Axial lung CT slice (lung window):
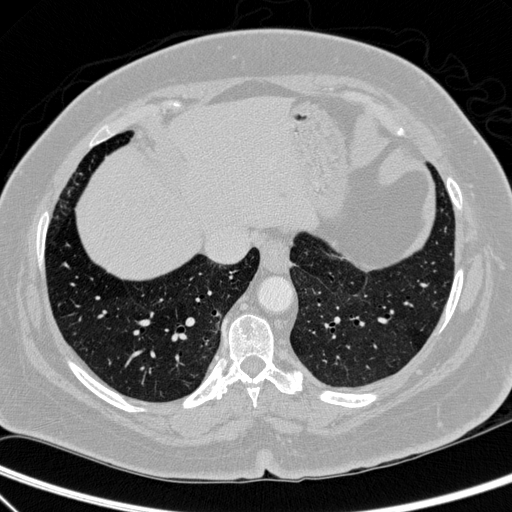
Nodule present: no